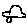
Label: car